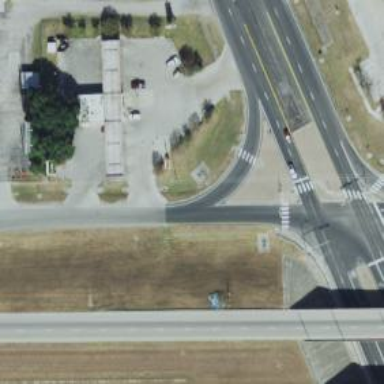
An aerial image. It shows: Asphalt tertiary road with frontage road.